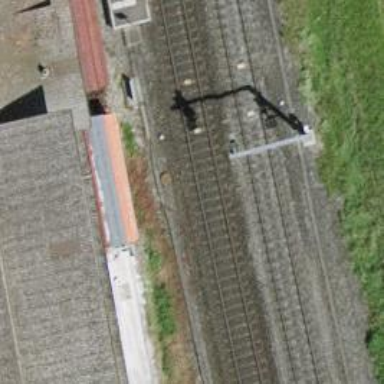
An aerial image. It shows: Railway signal.